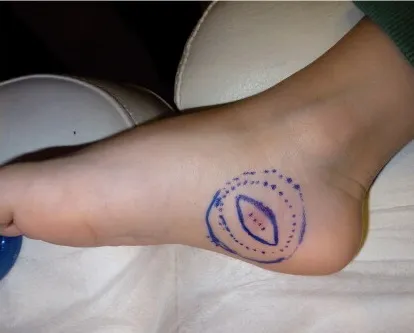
Preoperative view and design of the excision with 2 cm margins (A).
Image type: medical_photograph (skin_photograph)